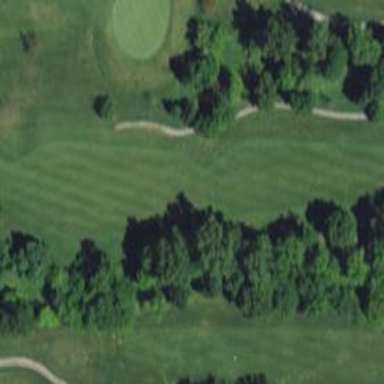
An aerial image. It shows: Golf hole.